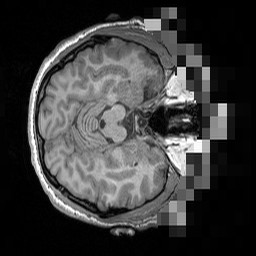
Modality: T1w
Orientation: axial
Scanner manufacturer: siemens
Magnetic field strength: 3 T
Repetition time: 1.5 s
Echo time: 0.00291 s